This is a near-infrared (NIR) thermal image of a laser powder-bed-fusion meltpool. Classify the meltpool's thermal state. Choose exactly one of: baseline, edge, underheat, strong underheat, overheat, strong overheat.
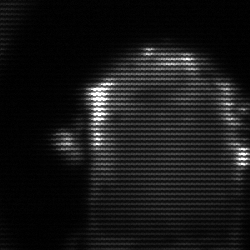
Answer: baseline